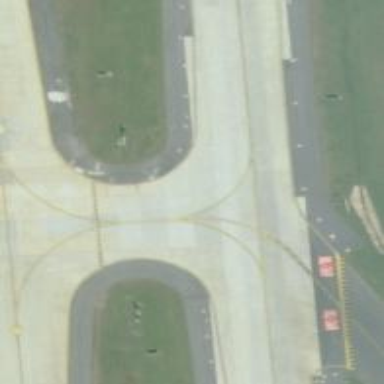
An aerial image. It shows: Image of taxiway at airport.